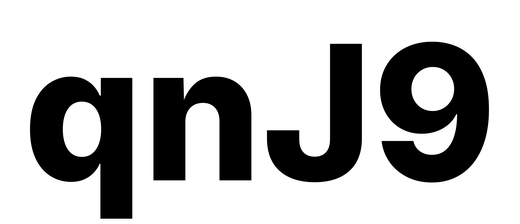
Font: Inter_ExtraBold